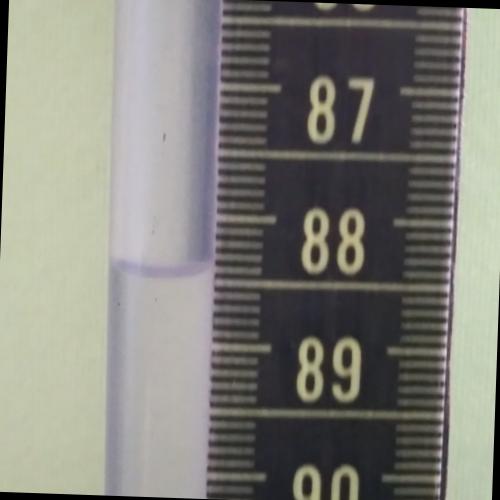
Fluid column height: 88.4 cm